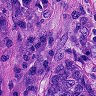
Metastatic tissue present: yes